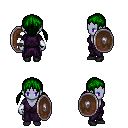
a pixel art fantasy rpg character, female body template, dark elf, purple skin, purple robe, metal pants, green twin-tailed hairstyle, white cloth bracers, black shoes, shield, four views (front, back, left, right), 2x2 character sprite sheet, small pixel art, hard edges, no anti-aliasing